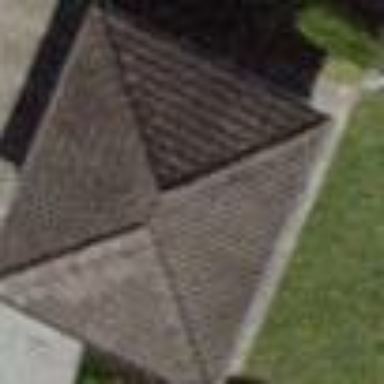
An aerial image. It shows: Garage.